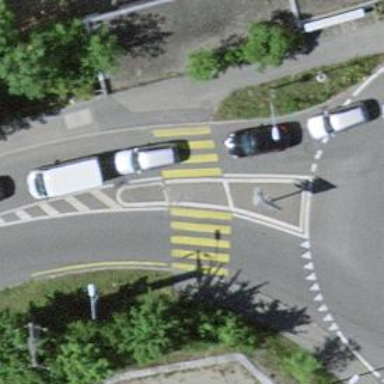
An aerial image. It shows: Traffic island located on footway.